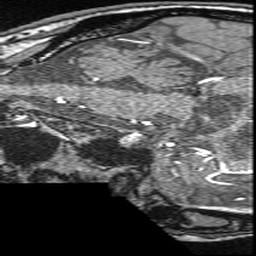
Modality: angio
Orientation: sagittal
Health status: ill
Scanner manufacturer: siemens
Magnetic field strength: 3 T
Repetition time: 0.021 s
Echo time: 0.00343 s